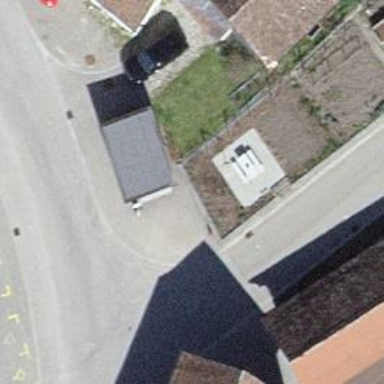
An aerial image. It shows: Post box is visible.